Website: home-depot
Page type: delivery-shipping
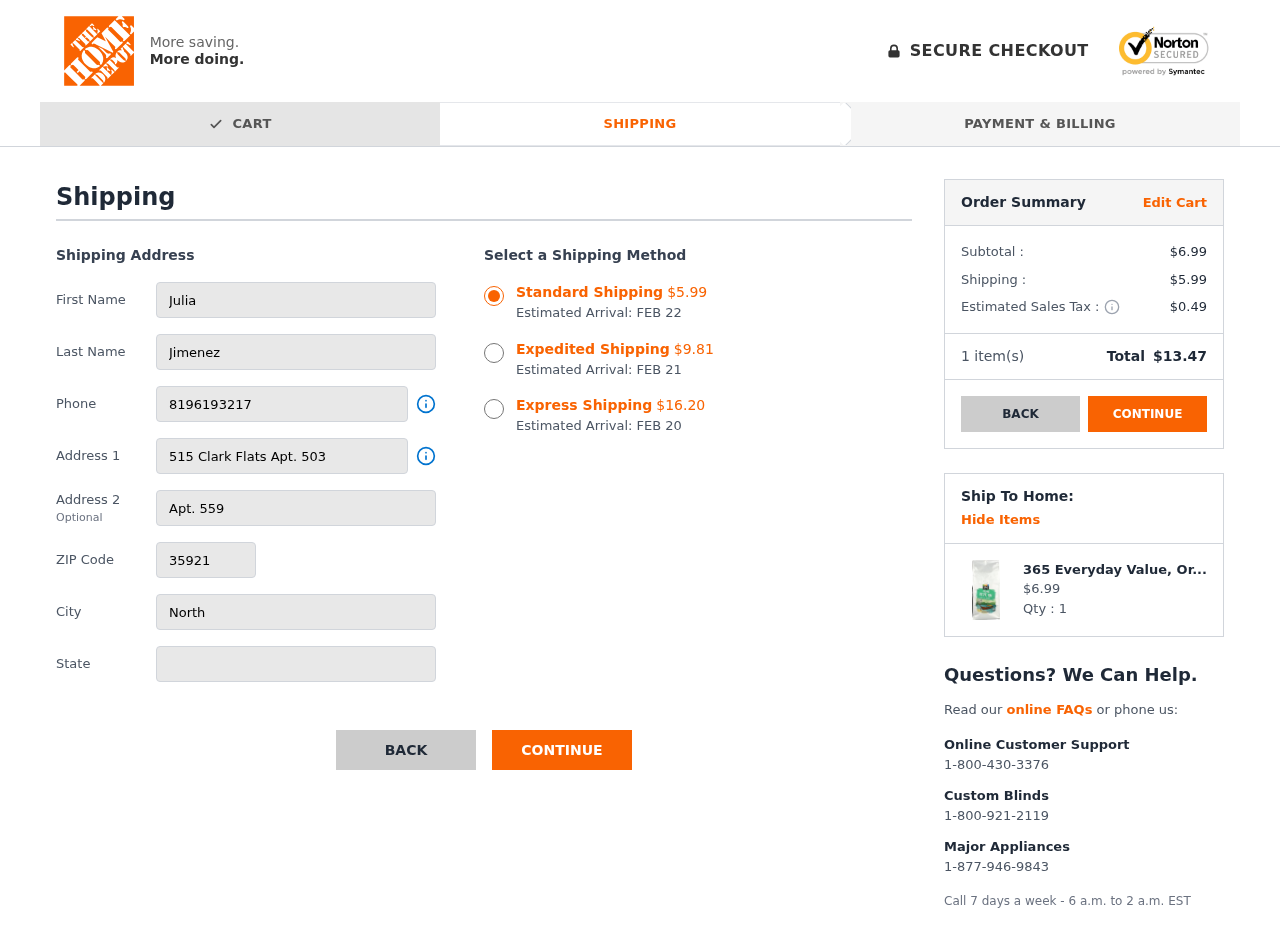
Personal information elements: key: PII_CITY
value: North Adam
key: PII_FIRSTNAME
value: Julia
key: PII_LASTNAME
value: Jimenez
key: PII_PHONE
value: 8196193217
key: PII_POSTCODE
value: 35921
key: PII_STATE
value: Oklahoma
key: PII_STREET
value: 515 Clark Flats Apt. 503
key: PII_STREET2
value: Apt. 559
Product elements: key: PRODUCT1_NAME
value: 365 Everyday Value, Organic Pacific Rim Coffee, 10 oz
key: PRODUCT1_PRICE
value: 6.99
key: PRODUCT1_QUANTITY
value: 1
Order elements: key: ORDER_SHIPPING_COST_STANDARD
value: $5.99
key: ORDER_DELIVERY_DATE
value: FEB 22
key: ORDER_SHIPPING_COST_EXPEDITED
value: $9.81
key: ORDER_DELIVERY_DATE_EXPEDITED
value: FEB 21
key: ORDER_SHIPPING_COST_EXPRESS
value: $16.20
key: ORDER_DELIVERY_DATE_EXPRESS
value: FEB 20
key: ORDER_SUBTOTAL
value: $6.99
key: ORDER_SHIPPING_COST
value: $5.99
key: ORDER_TAX
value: $0.49
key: ORDER_NUM_ITEMS
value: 1
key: ORDER_TOTAL
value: $13.47